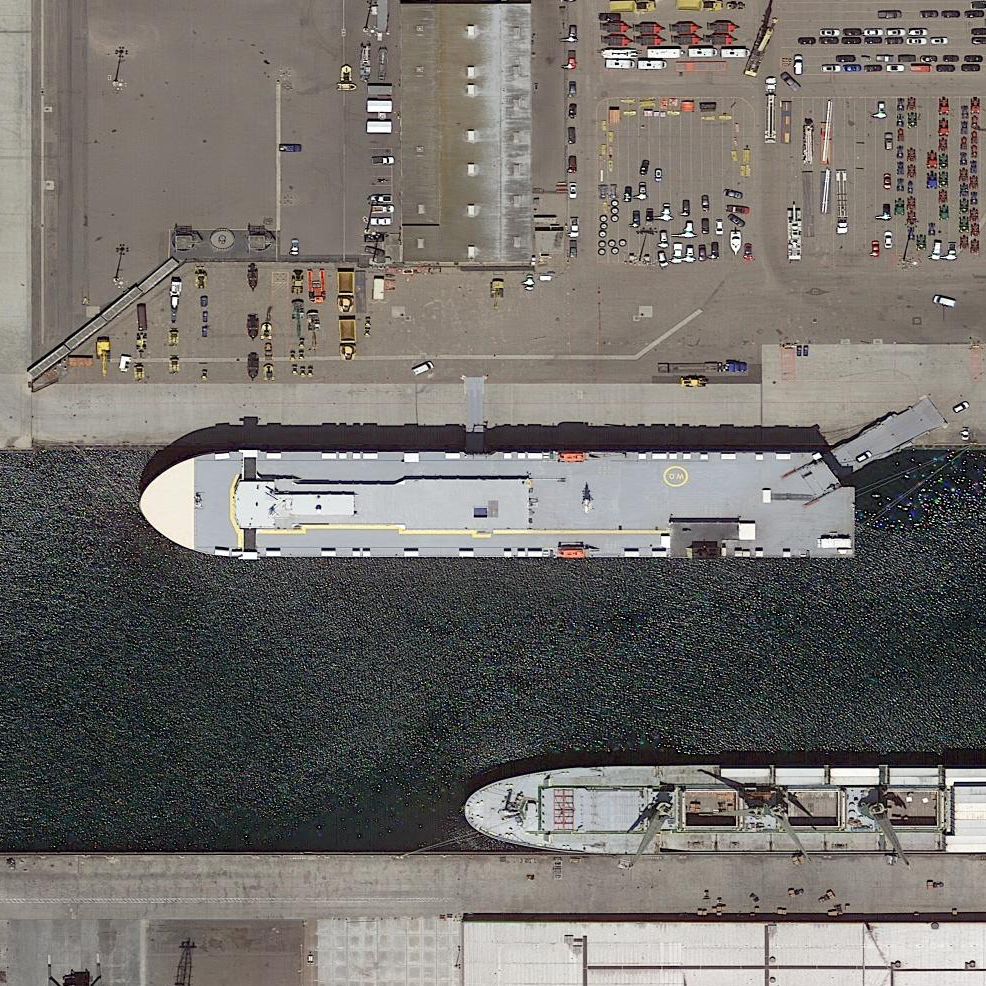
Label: civil